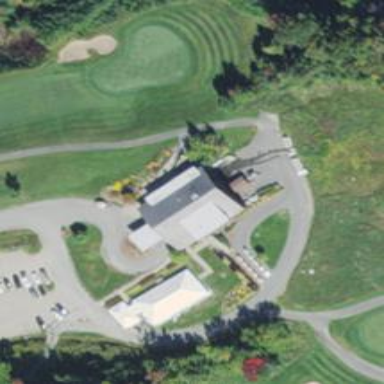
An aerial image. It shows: Golf clubhouse.